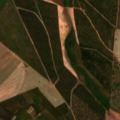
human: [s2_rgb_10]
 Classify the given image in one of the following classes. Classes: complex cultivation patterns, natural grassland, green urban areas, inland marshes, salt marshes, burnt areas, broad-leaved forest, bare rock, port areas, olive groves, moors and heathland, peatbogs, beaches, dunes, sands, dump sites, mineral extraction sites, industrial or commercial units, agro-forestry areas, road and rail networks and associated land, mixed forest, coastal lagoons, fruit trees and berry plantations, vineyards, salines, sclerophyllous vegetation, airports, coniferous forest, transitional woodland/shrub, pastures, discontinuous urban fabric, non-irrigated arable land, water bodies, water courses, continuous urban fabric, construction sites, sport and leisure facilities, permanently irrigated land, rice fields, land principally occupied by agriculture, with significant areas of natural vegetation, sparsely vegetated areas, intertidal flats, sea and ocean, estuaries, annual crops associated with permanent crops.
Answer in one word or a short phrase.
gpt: continuous urban fabric